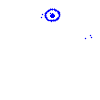
Particle: pion